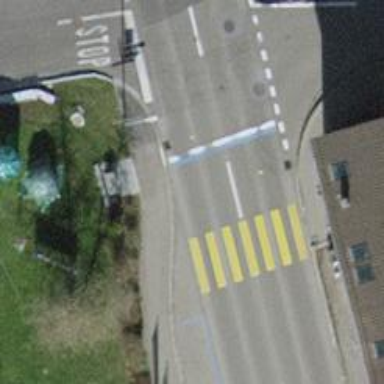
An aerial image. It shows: Uncontrolled crossing on the road.